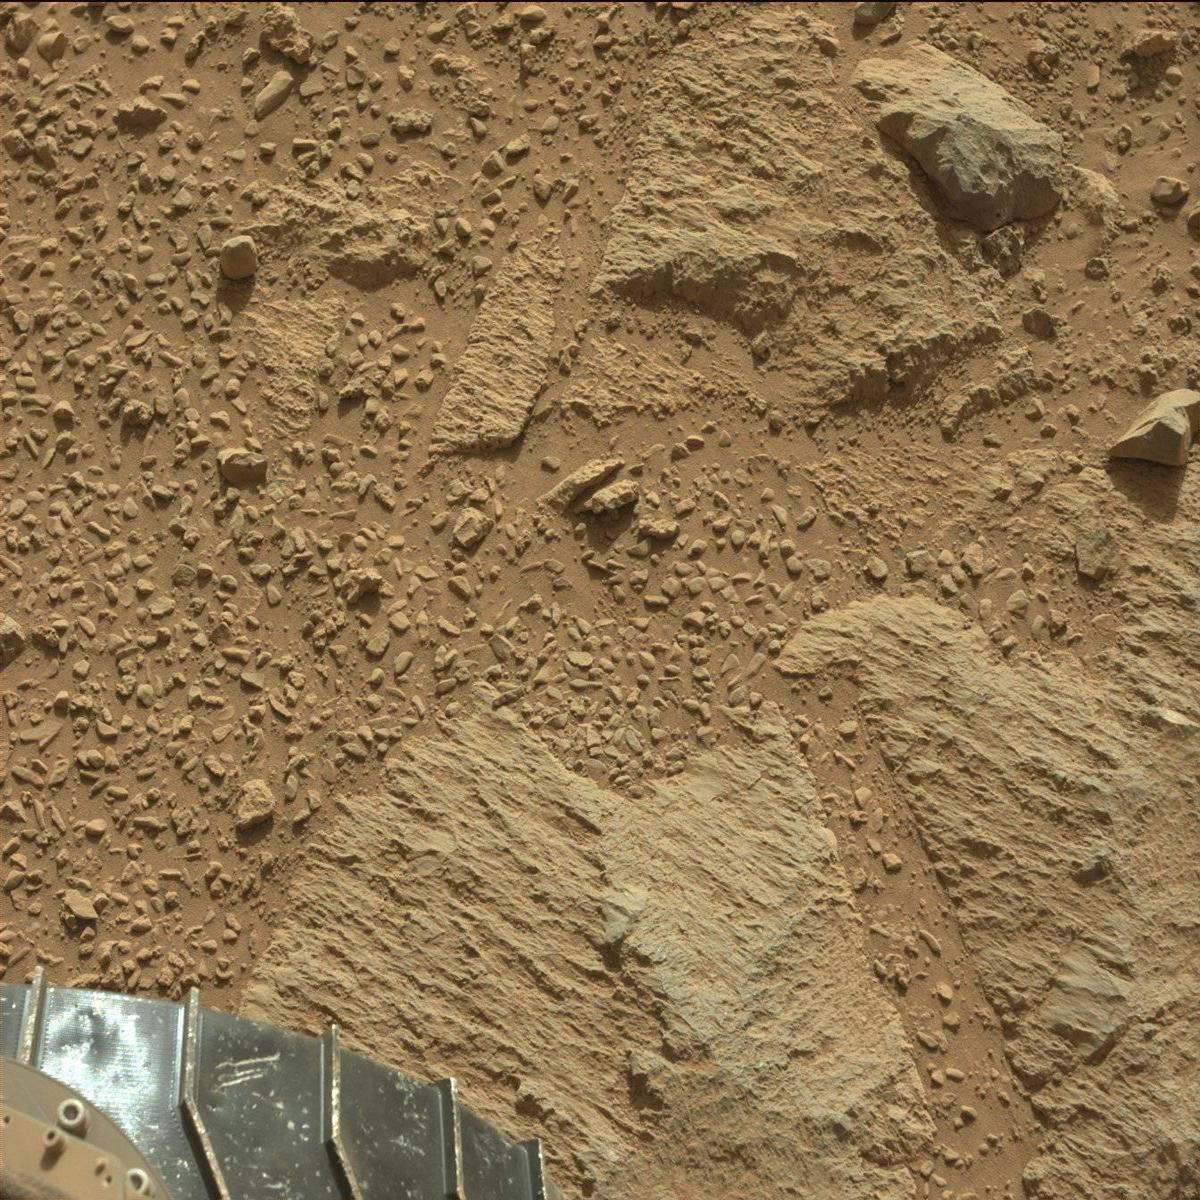
Terrain classes present: Bedrock, Rock, Rover, Sand / Soil